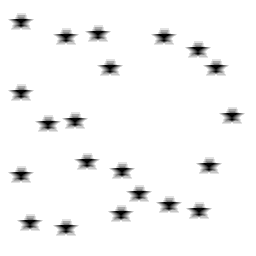
Squares: 0
Triangles: 0
Stars: 21
Total shapes: 21